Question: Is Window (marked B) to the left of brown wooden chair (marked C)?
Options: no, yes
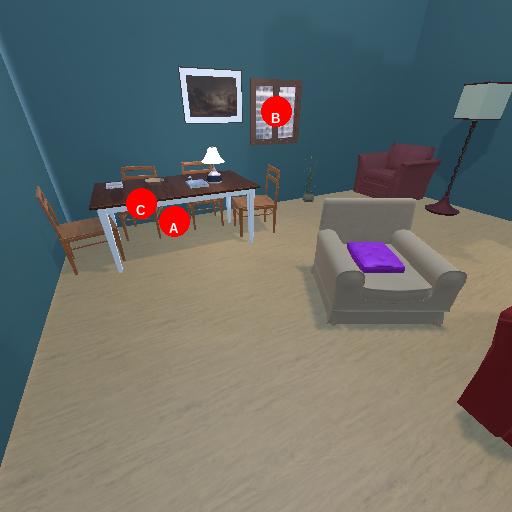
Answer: no